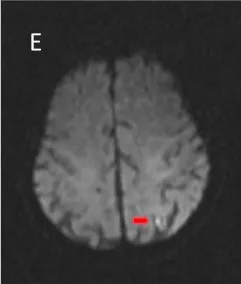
Radiological examinations of case 1 before and after intravenous immunoglobulin (IVIg). (D-F) DWI of the right cerebellum, left frontotemporal cortical area, and right frontal cortical area showing restricted diffusion of the lesion after IVIg.
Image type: radiology (mri)